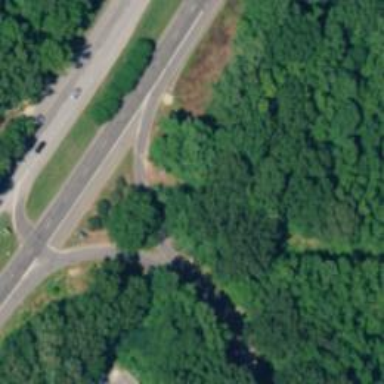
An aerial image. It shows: Trunk link highway.